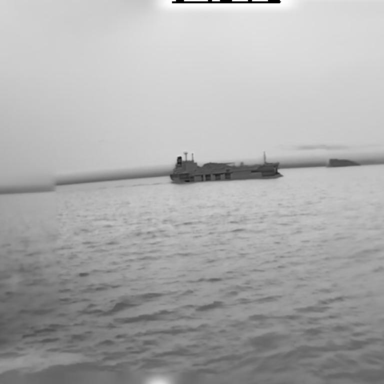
There is a liner in the infrared image.